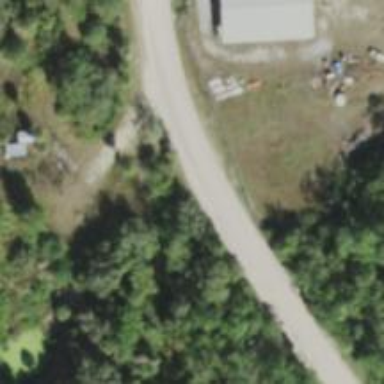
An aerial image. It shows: Abandoned railway adjacent to unclassified road.